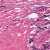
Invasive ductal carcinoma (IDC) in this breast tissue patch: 0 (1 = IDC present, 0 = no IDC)